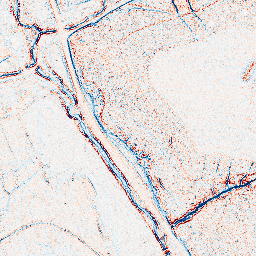
Category: edge_preserving
Decomposition family: anisotropic_diffusion
Decomposition parameters: iterations: 5
kappa: 30
gamma: 0.05
Upsampling method: lanczos
Upsampling parameters: scale: 8
Upsampling scale: 8